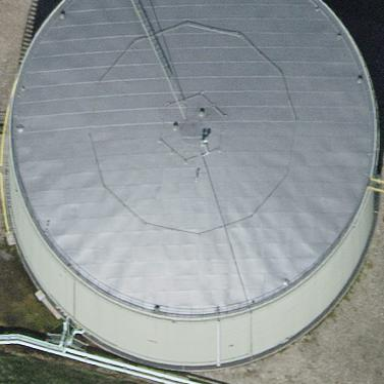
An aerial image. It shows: Building with storage tank.